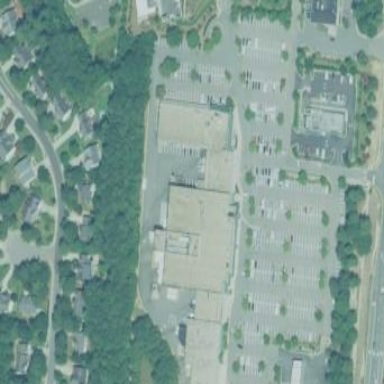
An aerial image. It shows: Retail area.